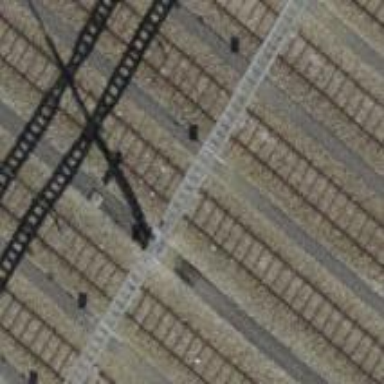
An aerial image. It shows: Single track railway in yard.